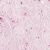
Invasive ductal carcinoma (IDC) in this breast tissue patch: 0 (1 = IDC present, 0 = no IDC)